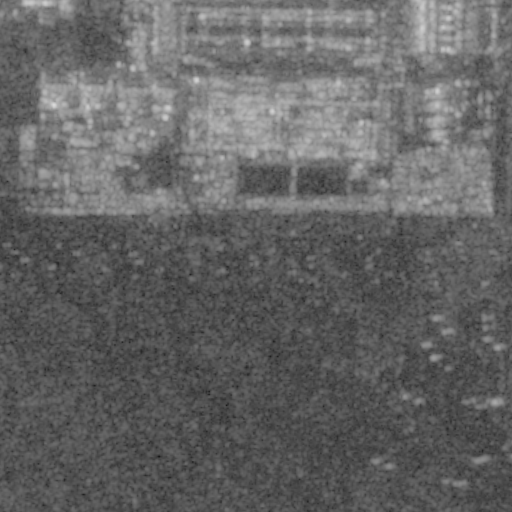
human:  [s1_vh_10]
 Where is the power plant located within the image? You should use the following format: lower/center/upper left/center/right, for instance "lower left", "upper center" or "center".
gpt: The power plant is located in the upper right of the image.
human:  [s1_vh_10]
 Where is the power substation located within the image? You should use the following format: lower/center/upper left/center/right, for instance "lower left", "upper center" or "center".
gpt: The power substation is located in the upper right of the image.
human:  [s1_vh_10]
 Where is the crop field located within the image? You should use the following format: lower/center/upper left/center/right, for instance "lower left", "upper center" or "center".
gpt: There is no crop field in the image.

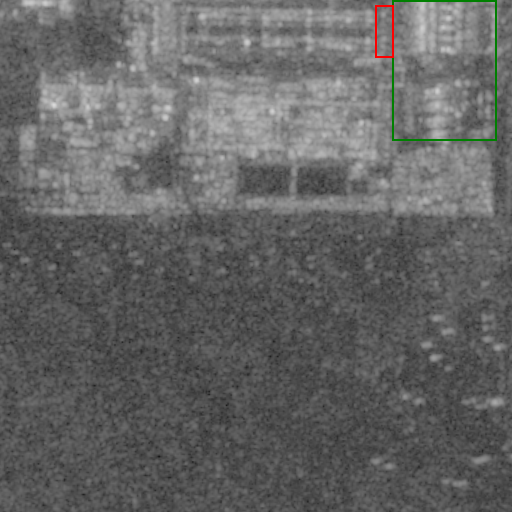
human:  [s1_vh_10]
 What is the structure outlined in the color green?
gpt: The structure outlined in green is a power plant.
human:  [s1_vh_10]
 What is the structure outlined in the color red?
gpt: The structure outlined in red is a power substation.
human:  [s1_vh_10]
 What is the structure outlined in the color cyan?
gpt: There is no cyan outline.